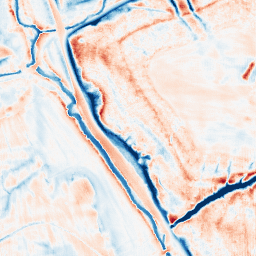
Category: trend_removal
Decomposition family: local_polynomial
Decomposition parameters: window_size: 21
degree: 2
Upsampling method: fft_zeropad
Upsampling parameters: scale: 4
Upsampling scale: 4